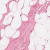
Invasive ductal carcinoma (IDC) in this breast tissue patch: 0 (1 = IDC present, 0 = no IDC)